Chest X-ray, AP view. Patient: 33 years old, sex M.
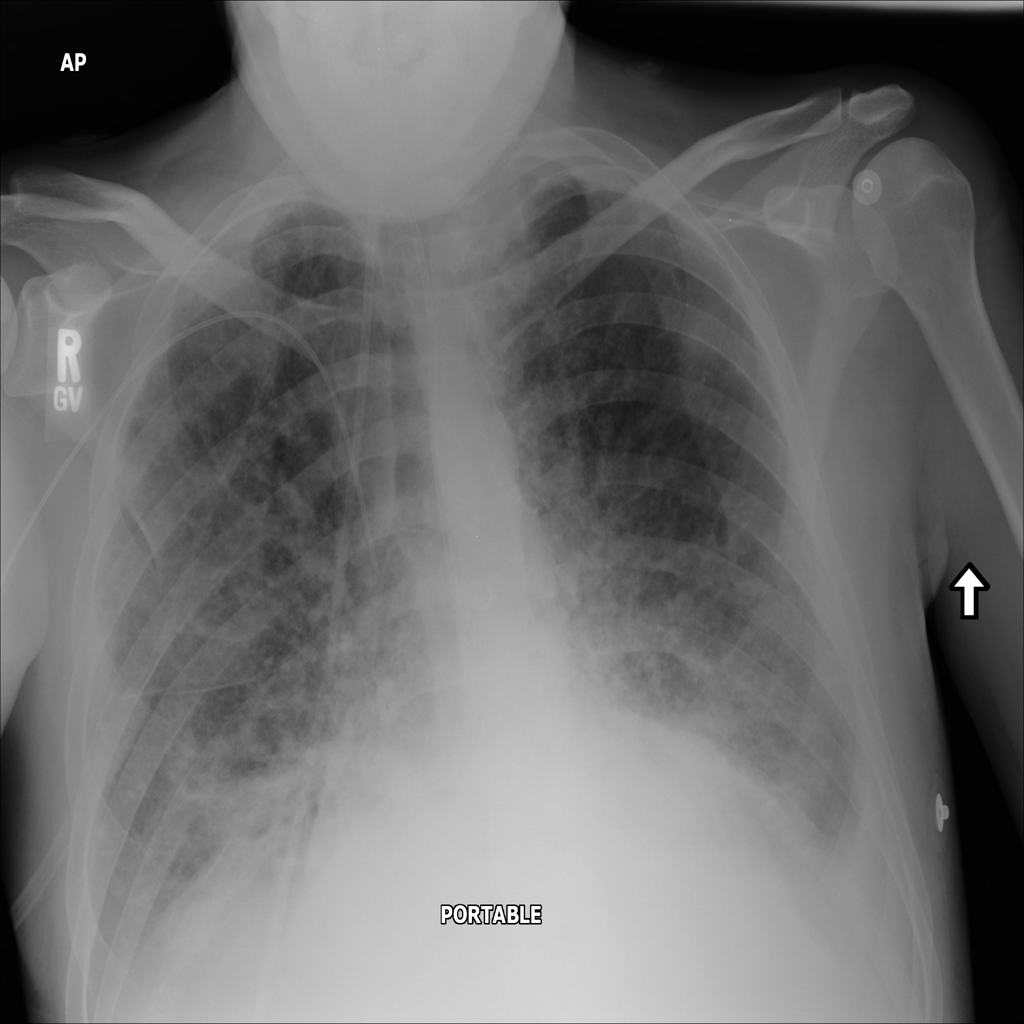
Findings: Effusion